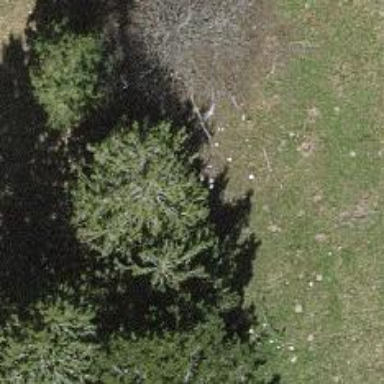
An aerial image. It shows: Beautiful tree in nature.